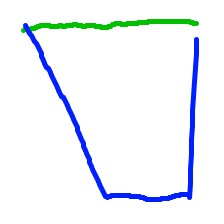
Shape: trapezoid